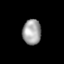
Tissue: lung
Cell type: Epithelial cells
Senescence score: 0.2387
Nuclear area (px): 461
Mean DAPI intensity: 160.549